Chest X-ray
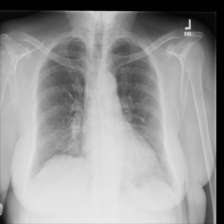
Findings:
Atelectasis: negative
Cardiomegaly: negative
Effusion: negative
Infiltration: negative
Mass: negative
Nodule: negative
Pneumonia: negative
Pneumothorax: negative
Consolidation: negative
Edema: negative
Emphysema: negative
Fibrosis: negative
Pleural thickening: negative
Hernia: negative